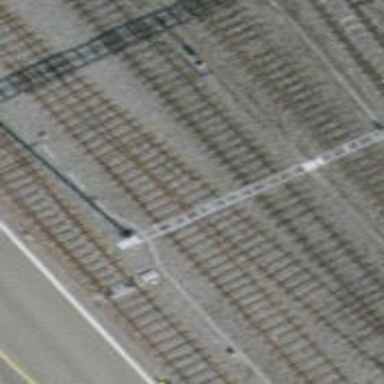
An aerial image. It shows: Single-track railway siding with electrified contact lines.